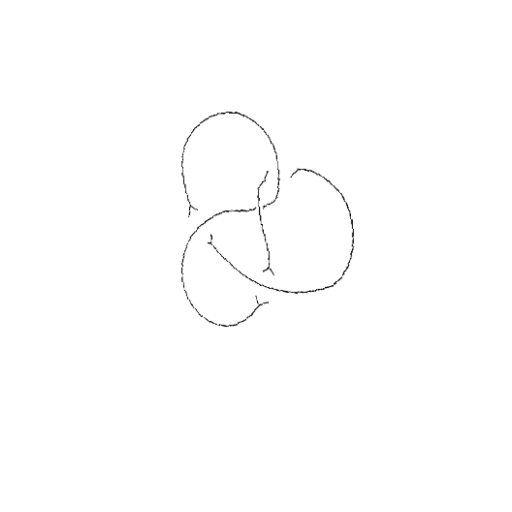
Crossing number: 4